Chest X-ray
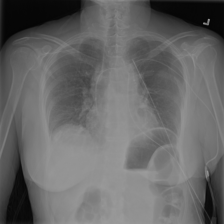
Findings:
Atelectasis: negative
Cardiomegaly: negative
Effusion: negative
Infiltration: negative
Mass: negative
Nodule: negative
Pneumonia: negative
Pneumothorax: positive
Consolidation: negative
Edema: negative
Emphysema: negative
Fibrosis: negative
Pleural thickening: negative
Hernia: negative